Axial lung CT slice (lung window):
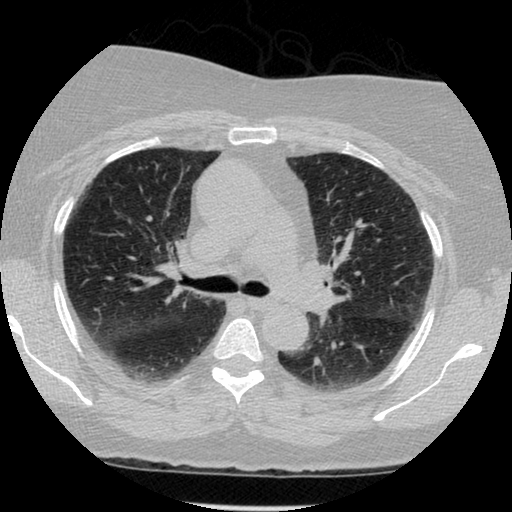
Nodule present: no